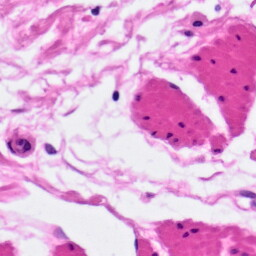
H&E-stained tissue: Pancreatic